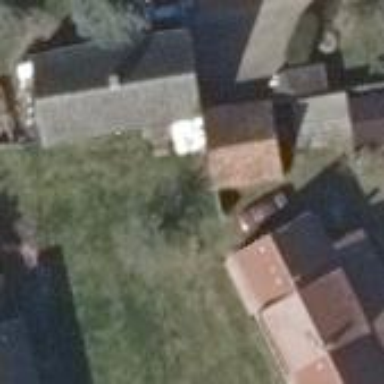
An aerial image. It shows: Detached building.